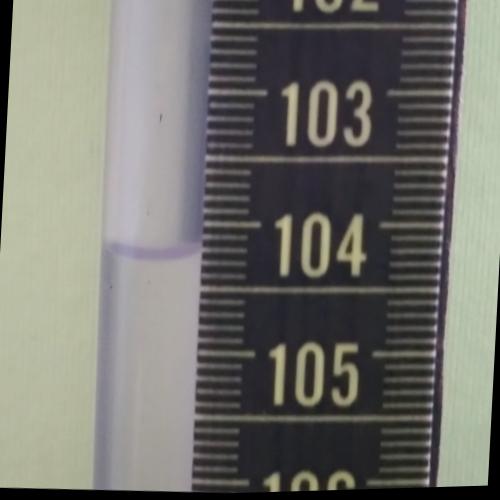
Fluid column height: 104.2 cm